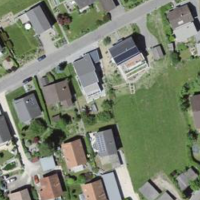
EUNIS habitat code: 54
Species observed at this site:
Impatiens parviflora